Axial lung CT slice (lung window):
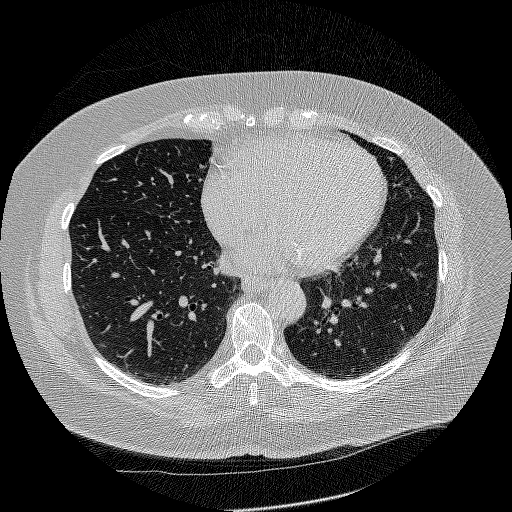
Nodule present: no